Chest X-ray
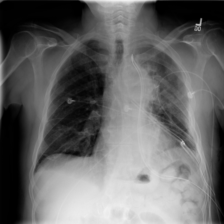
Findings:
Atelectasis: negative
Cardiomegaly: negative
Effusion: negative
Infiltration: negative
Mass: negative
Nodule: negative
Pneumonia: negative
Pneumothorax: negative
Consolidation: negative
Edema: negative
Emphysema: negative
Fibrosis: negative
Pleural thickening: positive
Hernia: negative